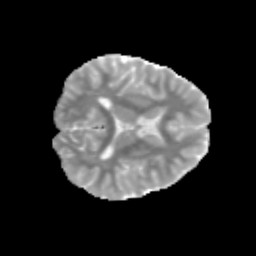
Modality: MD
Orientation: axial
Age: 11
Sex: male
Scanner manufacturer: siemens
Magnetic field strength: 3 T
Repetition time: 3.8 s
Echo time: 0.07 s